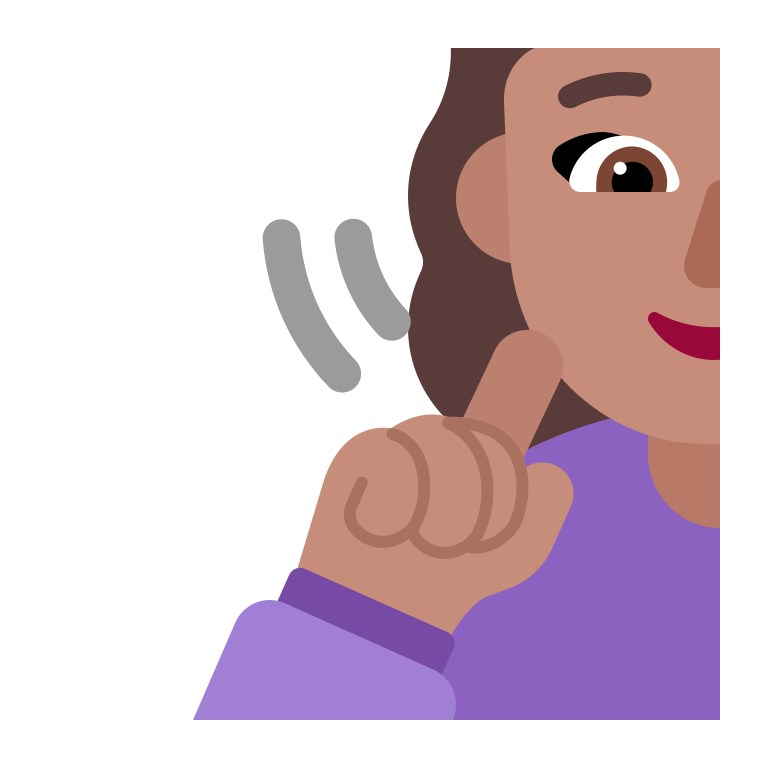
man deaf flat